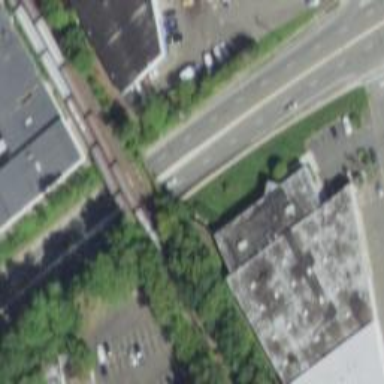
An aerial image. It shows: Abandoned railway.